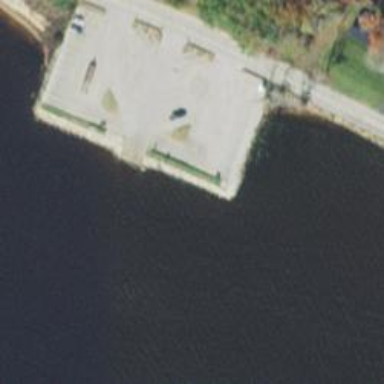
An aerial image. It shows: Slipway on leisure land.